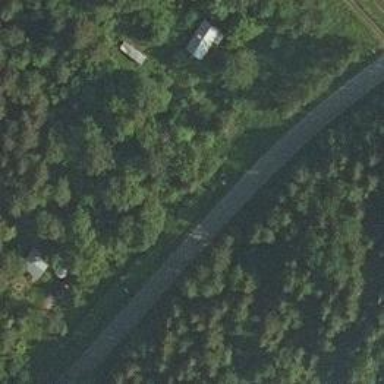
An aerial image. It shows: Tertiary road.